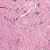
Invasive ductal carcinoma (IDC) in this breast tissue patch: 0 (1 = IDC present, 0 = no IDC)